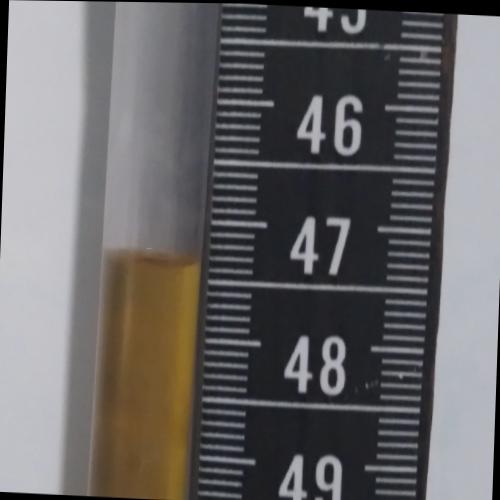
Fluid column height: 47.3 cm